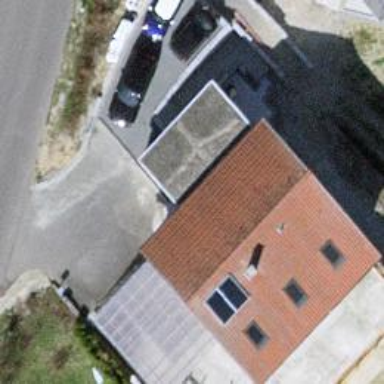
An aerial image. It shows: Garage.